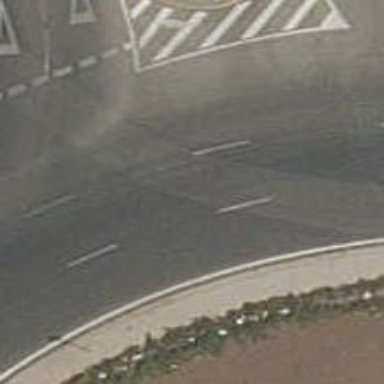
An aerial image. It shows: Tertiary road with asphalt surface leading to roundabout.